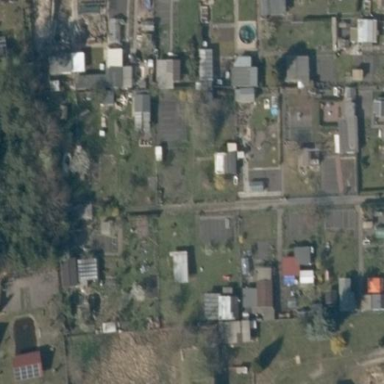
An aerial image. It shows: Area designated for allotments.